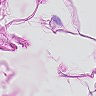
Metastatic tissue present: no